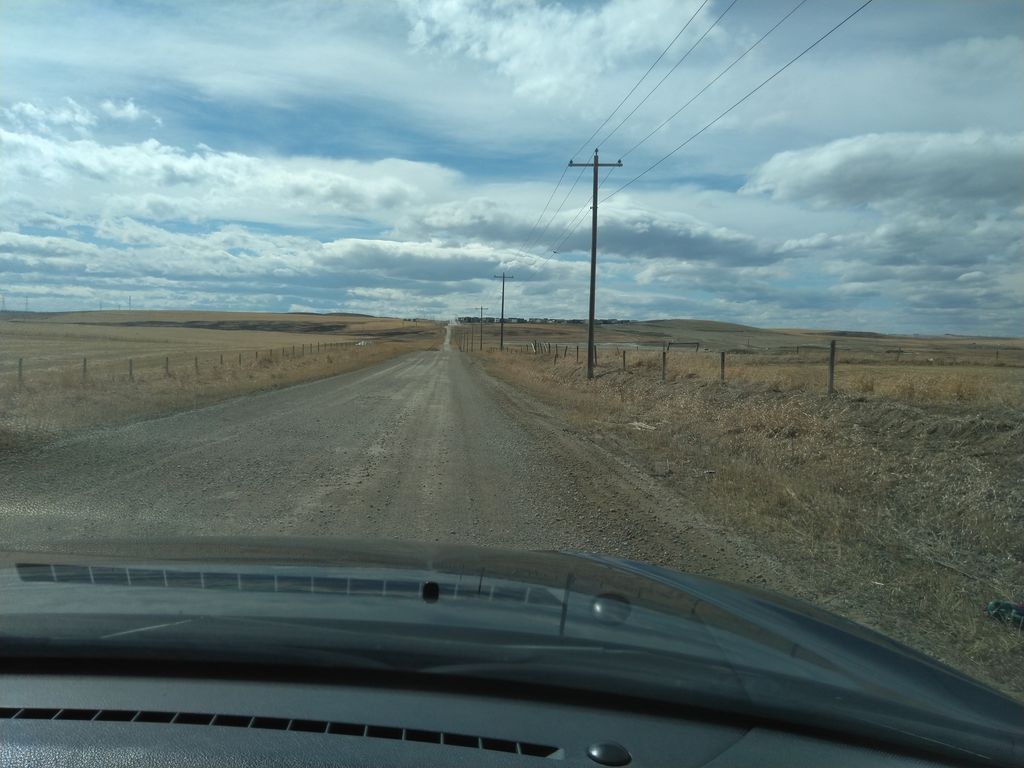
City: calgary